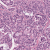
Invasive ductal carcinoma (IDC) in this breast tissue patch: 1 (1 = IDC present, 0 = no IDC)